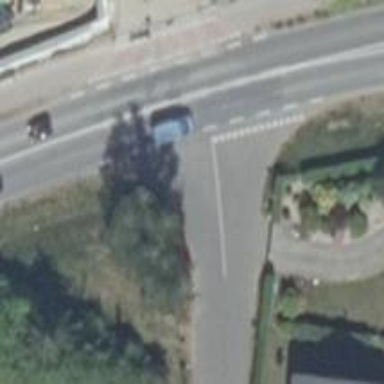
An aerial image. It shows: Road with "give way" sign.